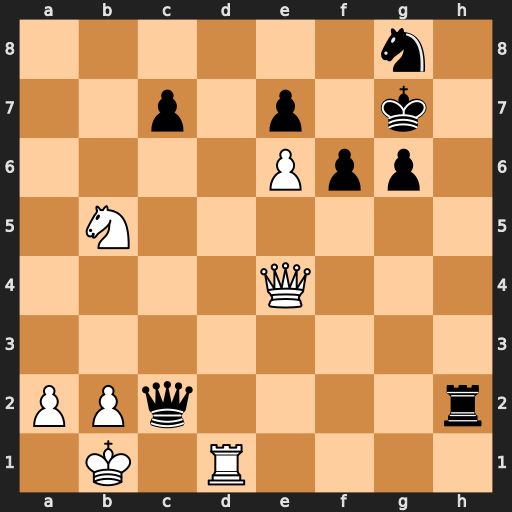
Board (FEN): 6n1/2p1p1k1/4Ppp1/1N6/4Q3/8/PPq4r/1K1R4
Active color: w
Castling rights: -
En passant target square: -
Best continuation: Qxc2 Rxc2 Kxc2